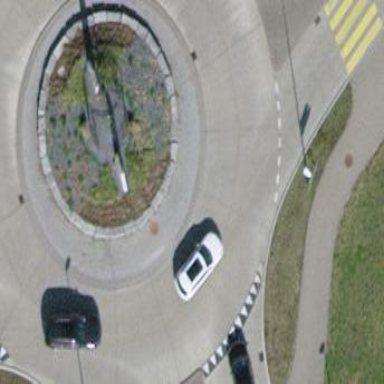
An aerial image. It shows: Secondary road with asphalt surface leading to roundabout junction.